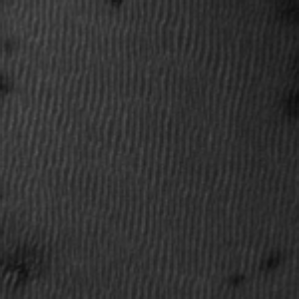
Label: frost